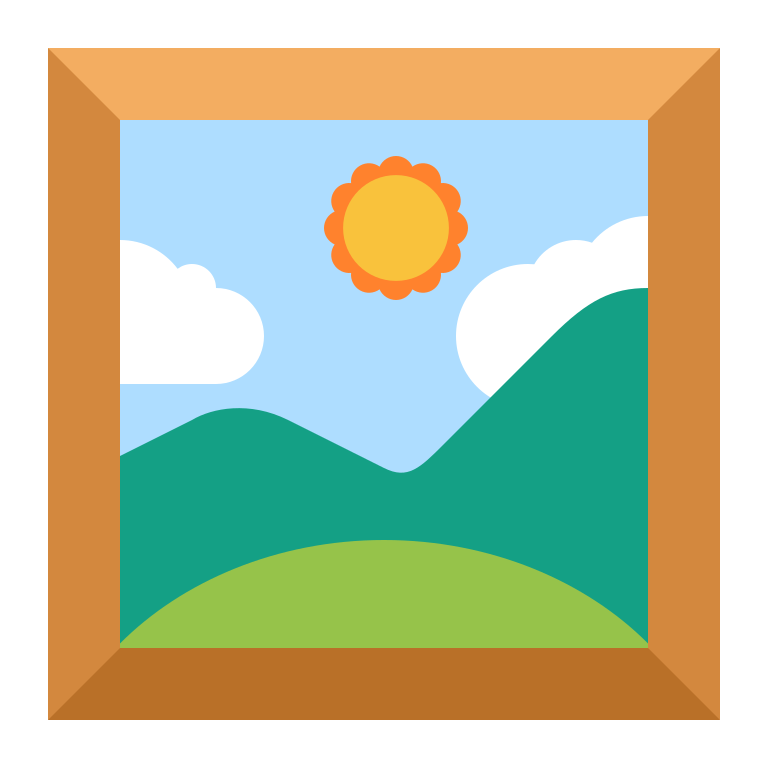
framed picture flat